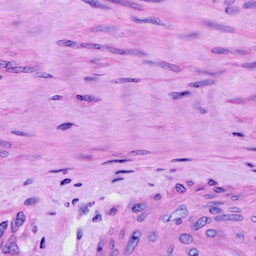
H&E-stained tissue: Cervix